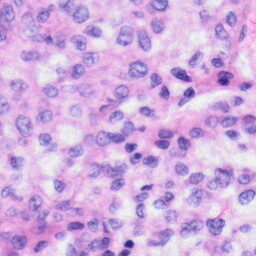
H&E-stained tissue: Liver